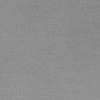
Label: dusty